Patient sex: M
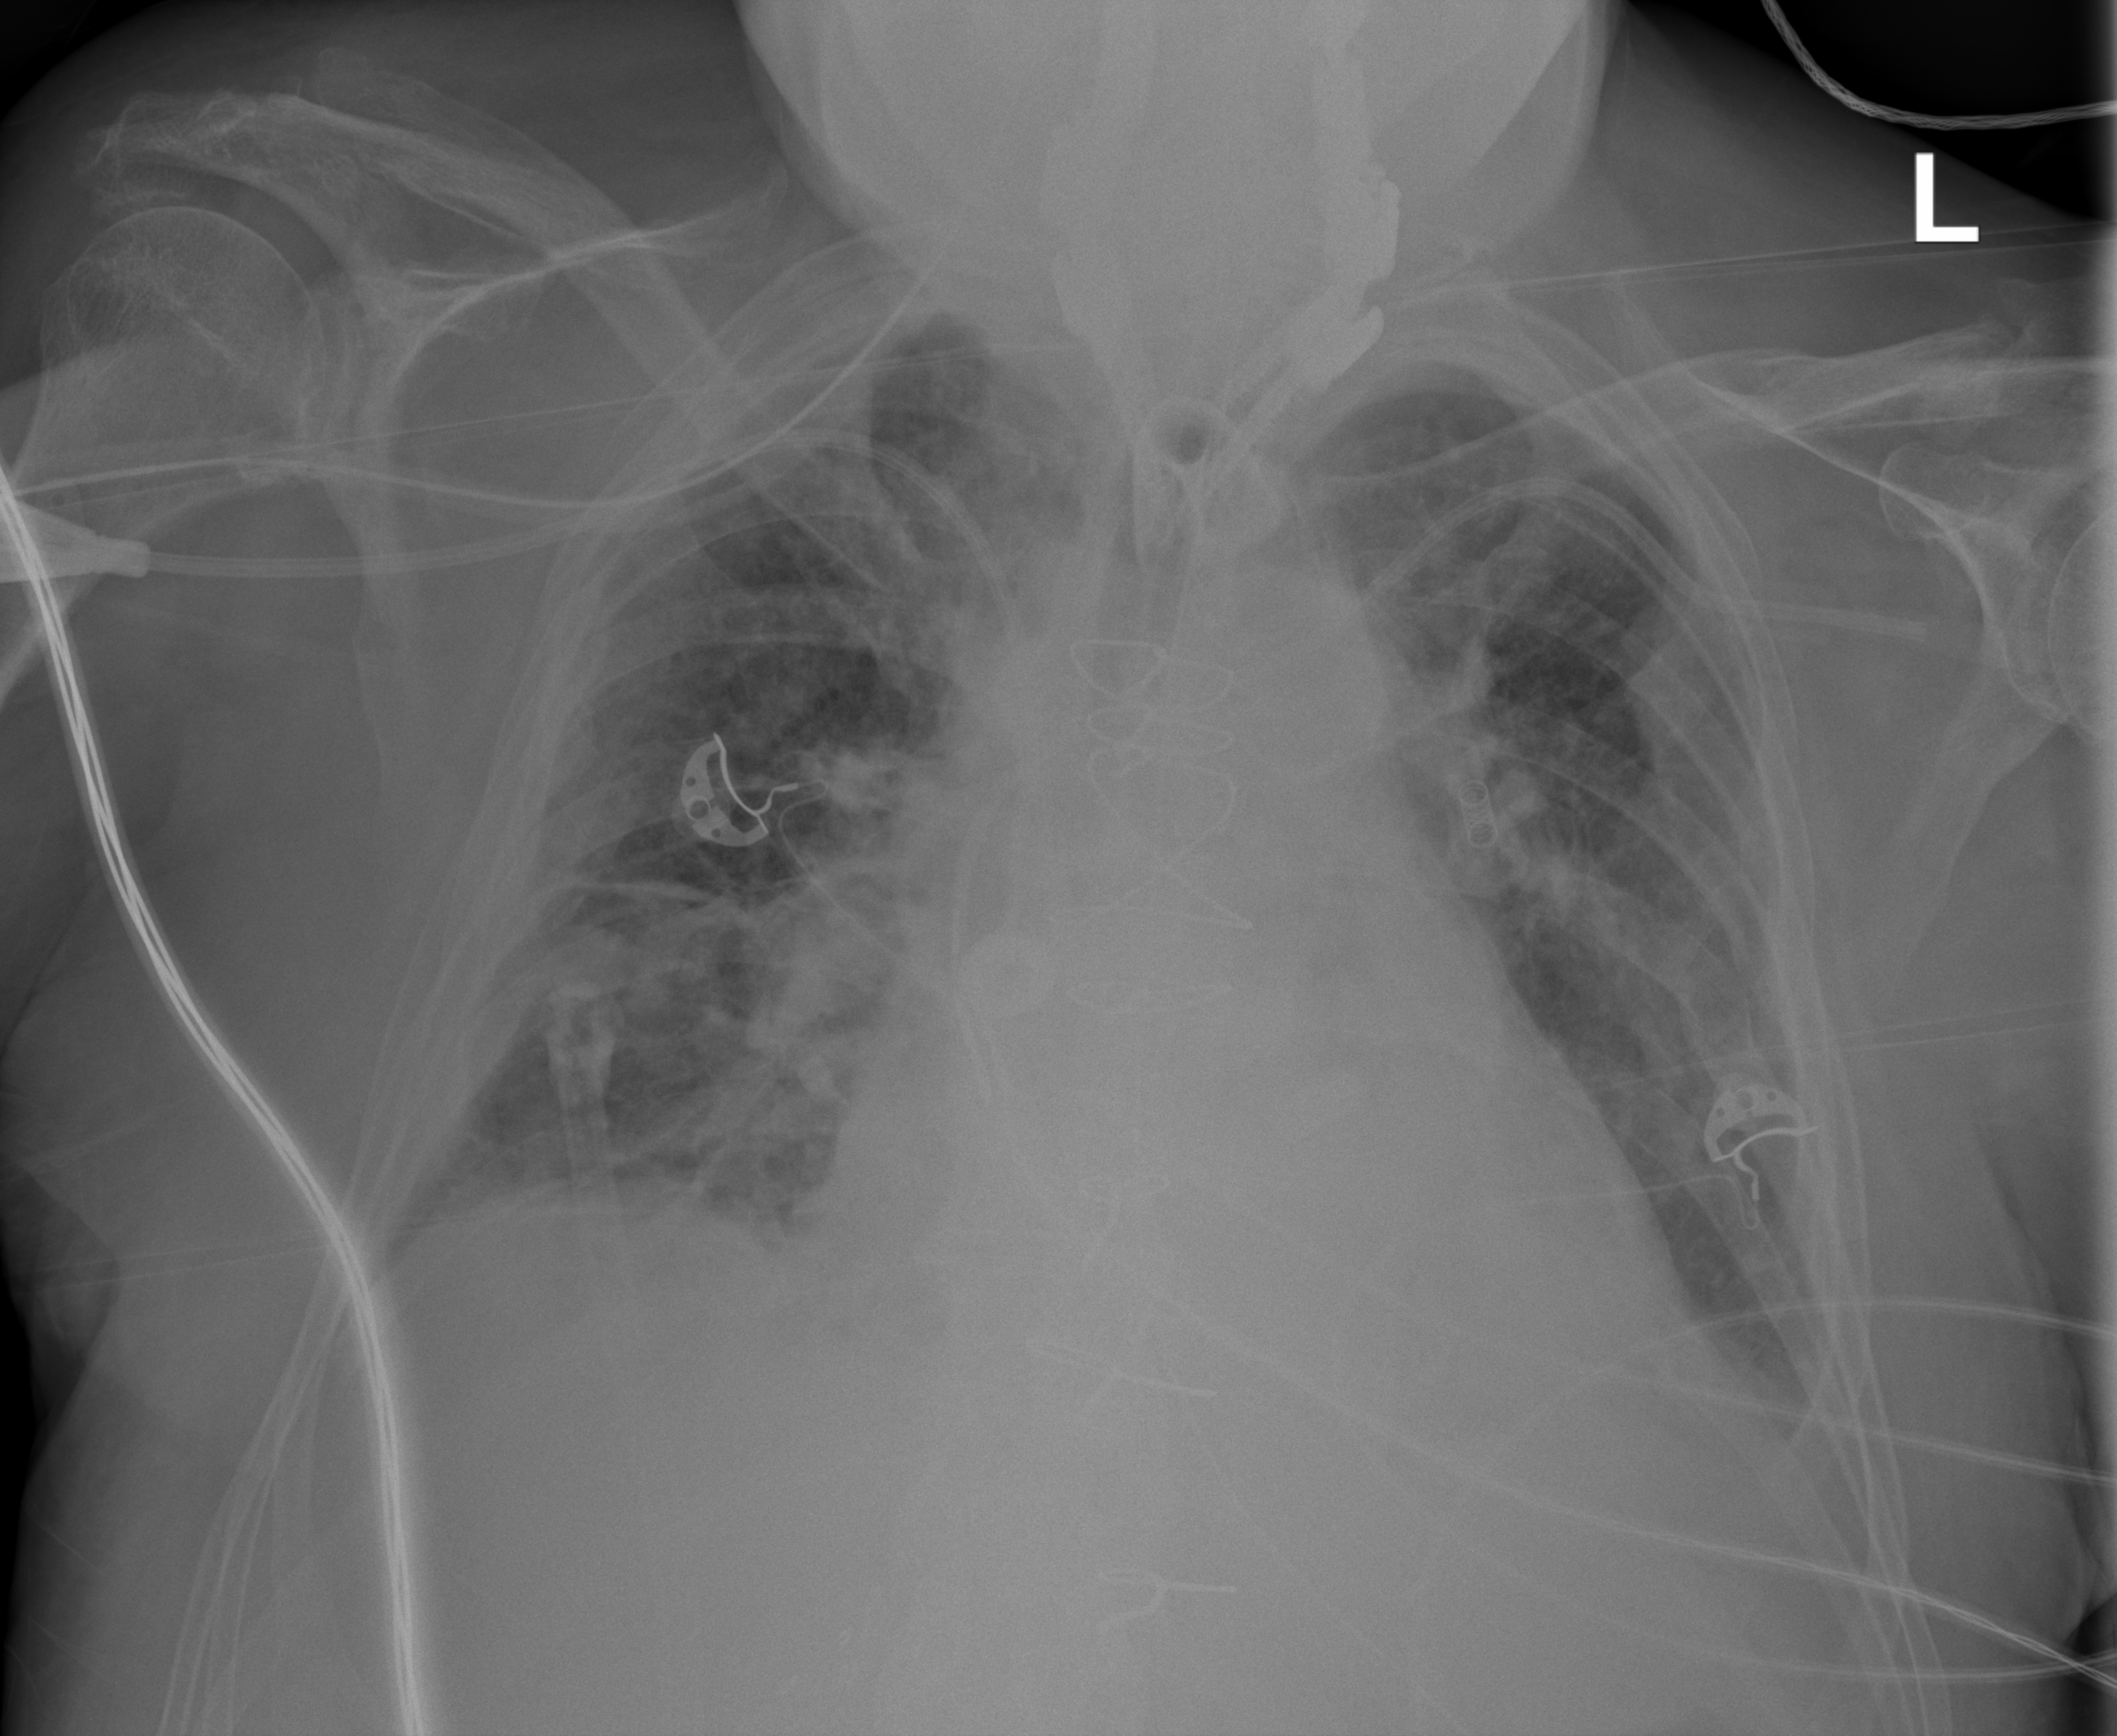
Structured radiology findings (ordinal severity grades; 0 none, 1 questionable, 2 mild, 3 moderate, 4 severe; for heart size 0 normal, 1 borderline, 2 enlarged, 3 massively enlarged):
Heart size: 1
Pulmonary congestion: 2
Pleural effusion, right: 0
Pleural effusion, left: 0
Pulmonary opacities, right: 2
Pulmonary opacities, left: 2
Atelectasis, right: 2
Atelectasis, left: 0